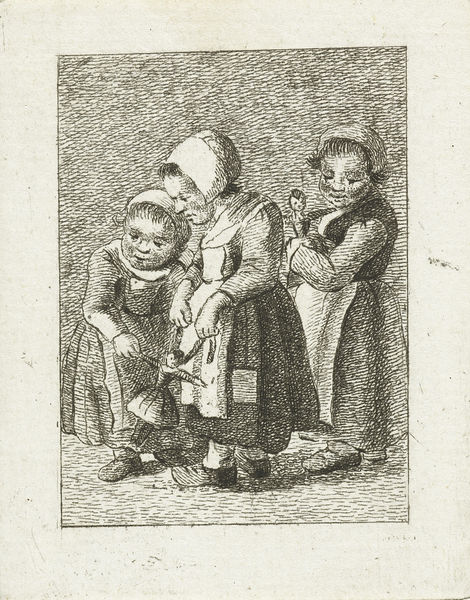
Titel: Drie meisjes met poppen
Künstler: Pieter de Mare
Standort: Amsterdam
Institution: Rijksmuseum
Schlagwörter: mädchen, kleider, alt, röcke, grafik, spielen, spiel, druck, stich, spielzeug, 3 mädchen